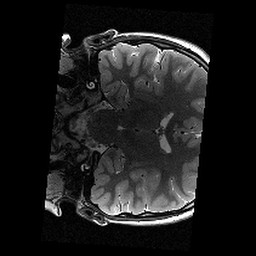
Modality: T2w
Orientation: coronal
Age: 11
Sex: male
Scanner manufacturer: siemens
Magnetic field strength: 3 T
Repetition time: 9.23 s
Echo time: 0.067 s